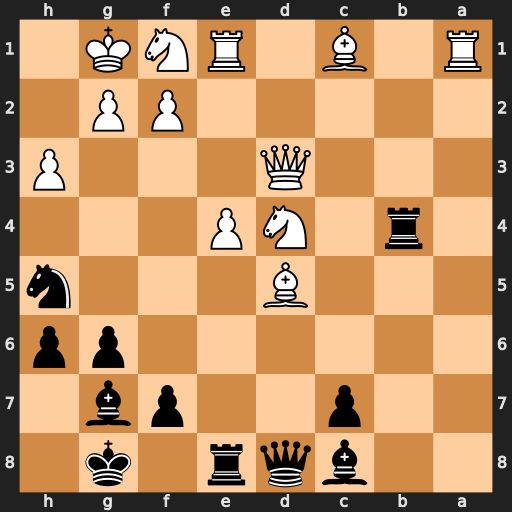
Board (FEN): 2bqr1k1/2p2pb1/6pp/3B3n/1r1NP3/3Q3P/5PP1/R1B1RNK1
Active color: b
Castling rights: -
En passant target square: -
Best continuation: Rxd4 Bxf7+ Kxf7